Question: I have a DIV container in the screenshot below. I have 15px padding to the left and right but for some reason, the contents are being spaced downwards...
Apart from the left & right padding, nothing else is being applied. Setting the line height, borders, heights etc do not make any difference.
The input itself is comprised of:
'''
<div class="numericInput">
<input class="numeric input" type="text">
<div class="numericWrap"><span class="increase"></span><span class="decrease"></span>
</div>
</div>
'''
No other styling according to IE Developer Tools is causing the gap, only the parent DIV.

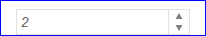
Answer: As per your screen shot define 'vertical-align:top' in your input tag. Like this:
'''
input{
vertical-align:top;
}
'''